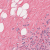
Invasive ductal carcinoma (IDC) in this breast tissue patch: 1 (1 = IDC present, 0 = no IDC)